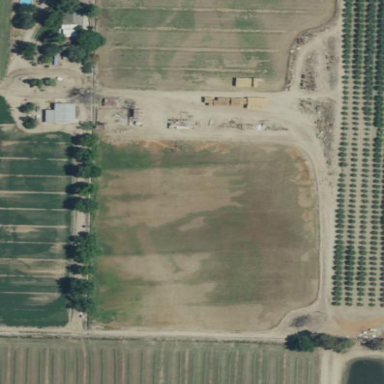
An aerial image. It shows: Farmyard area.